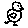
Label: bird